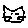
Label: cat